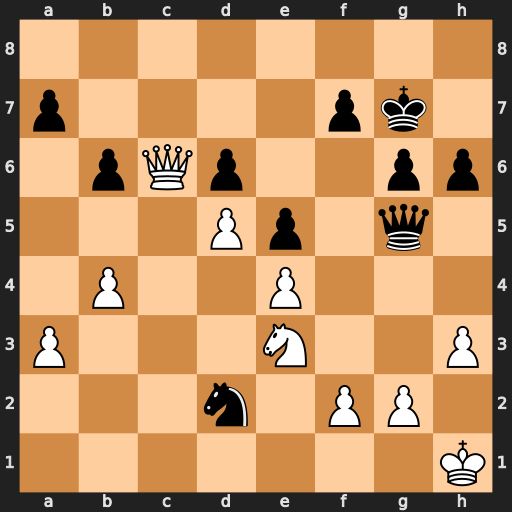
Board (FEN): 8/p4pk1/1pQp2pp/3Pp1q1/1P2P3/P3N2P/3n1PP1/7K
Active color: w
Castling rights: -
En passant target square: -
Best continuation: Qc2 Nxe4 Qxe4